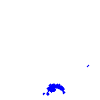
Particle: electron